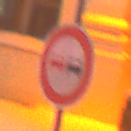
Verkehrszeichen: Ueberholverbot
Umgebung: Outdoor, Urban
Tageszeit: Night
Wetter: Overcast
Licht: Artificial
Jahreszeit: Winter
Kontrast: MediumContrast